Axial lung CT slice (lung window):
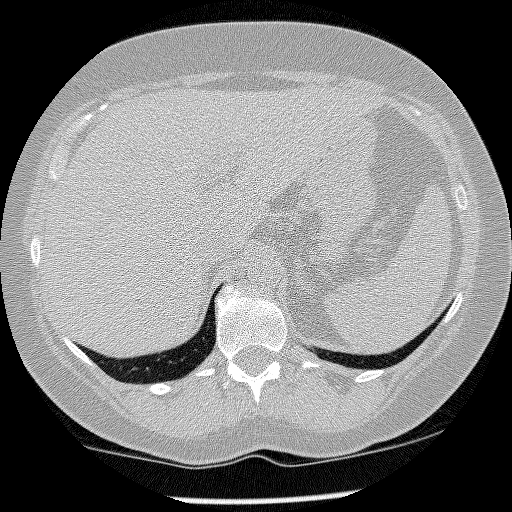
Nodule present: no